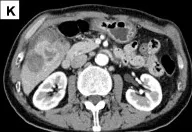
A 63-year-old man with abdominal pain. (H-L) After contrast material injection, the mass showed gradual, inhomogeneous enhancement, with decreased enhancement on delayed scans.
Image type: radiology (ct)